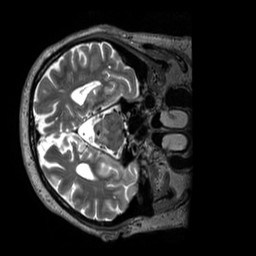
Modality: T2w
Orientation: axial
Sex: male
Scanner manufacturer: siemens
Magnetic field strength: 3 T
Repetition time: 3.2 s
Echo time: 0.409 s